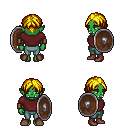
a pixel art fantasy rpg character, female body template, orc, green skin, maroon long-sleeve shirt, teal pants, blonde parted hairstyle, leather bracers, brown shoes, shield, four views (front, back, left, right), 2x2 character sprite sheet, small pixel art, hard edges, no anti-aliasing